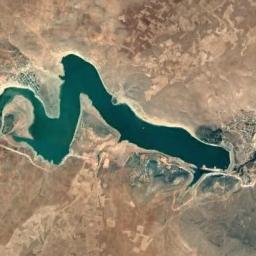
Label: lake